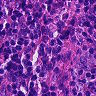
Metastatic tissue present: no